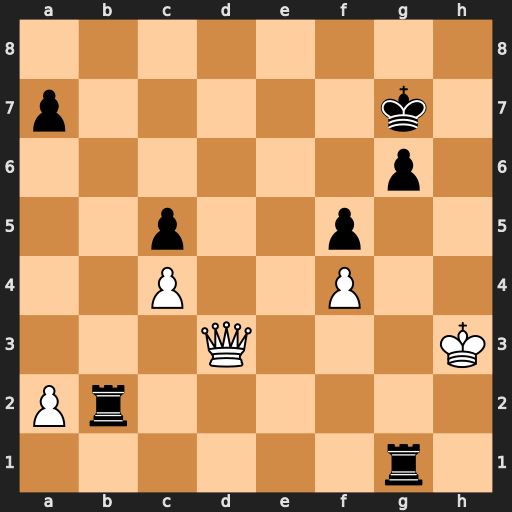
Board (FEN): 8/p5k1/6p1/2p2p2/2P2P2/3Q3K/Pr6/6r1
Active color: w
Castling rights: -
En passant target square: -
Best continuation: Qc3+ Kf7 Qxb2